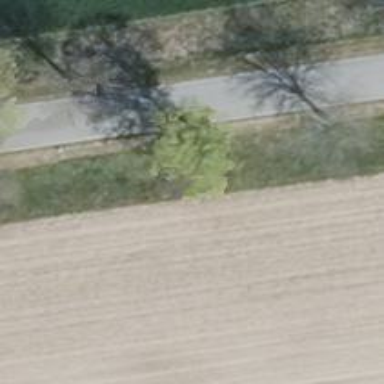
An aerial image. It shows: Deciduous broadleaved tree.